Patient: sex M, age 77
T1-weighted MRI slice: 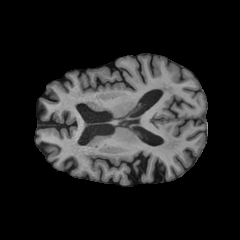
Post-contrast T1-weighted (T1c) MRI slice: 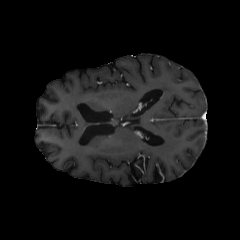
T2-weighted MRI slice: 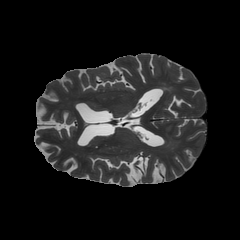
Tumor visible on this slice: no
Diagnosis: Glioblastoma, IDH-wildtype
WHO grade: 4